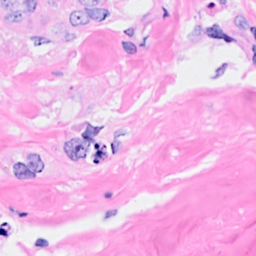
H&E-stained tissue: Breast